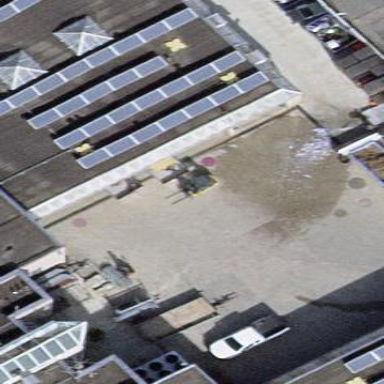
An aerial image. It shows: View of roof of building.